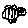
Label: car